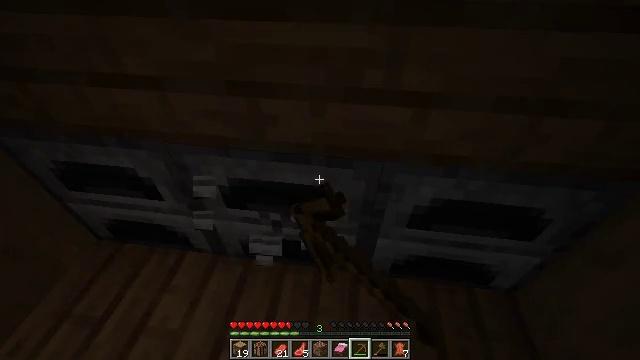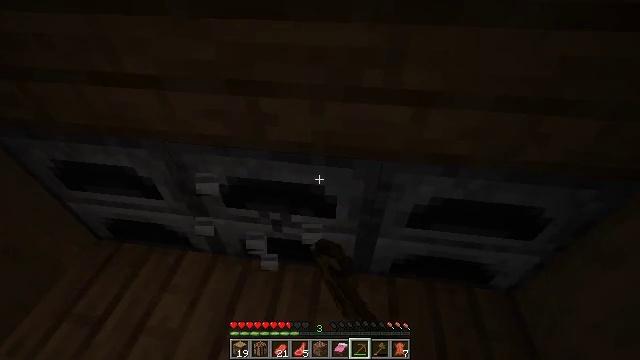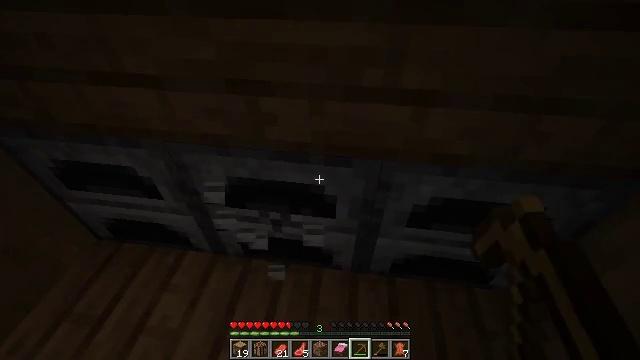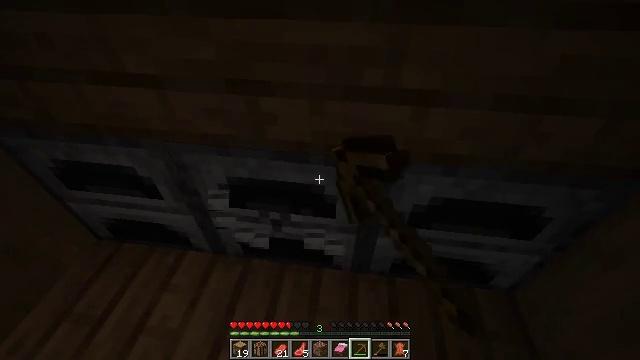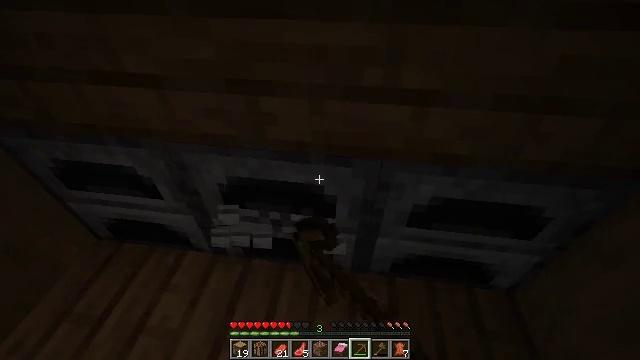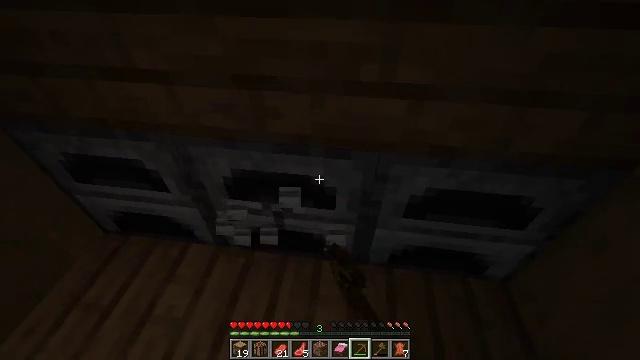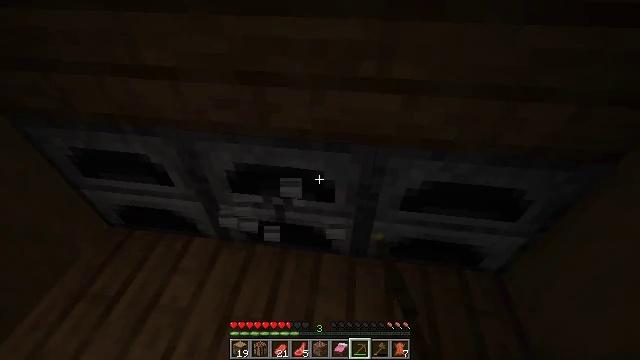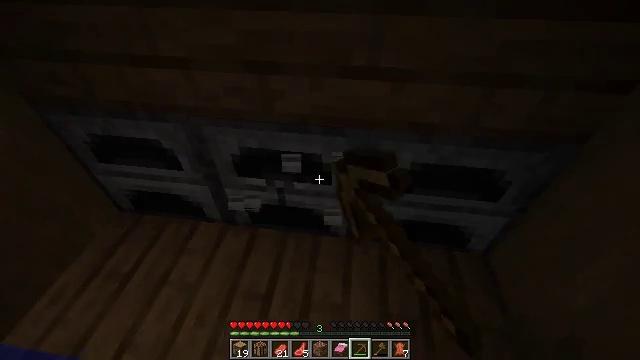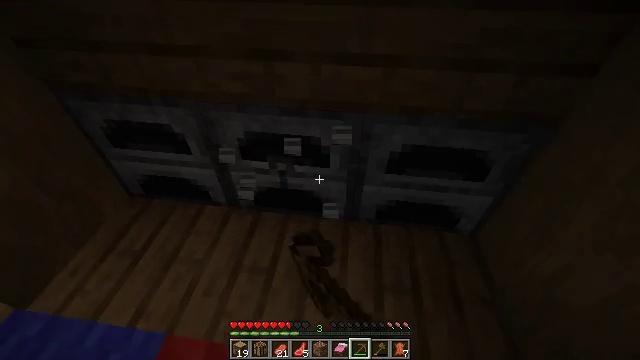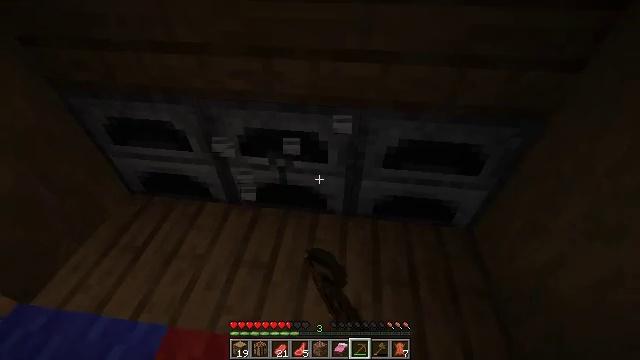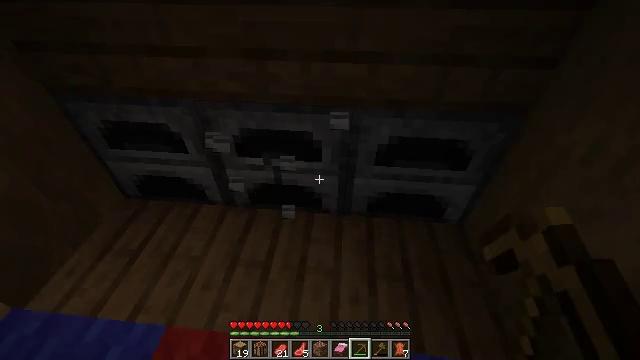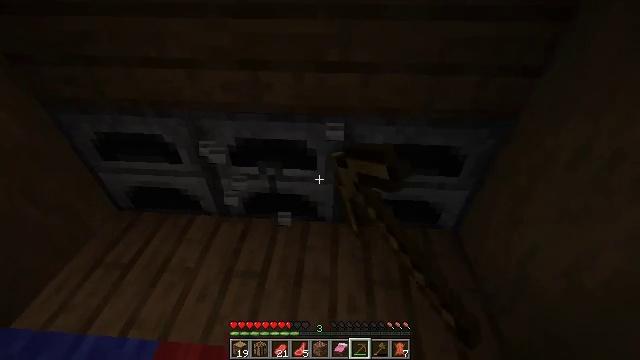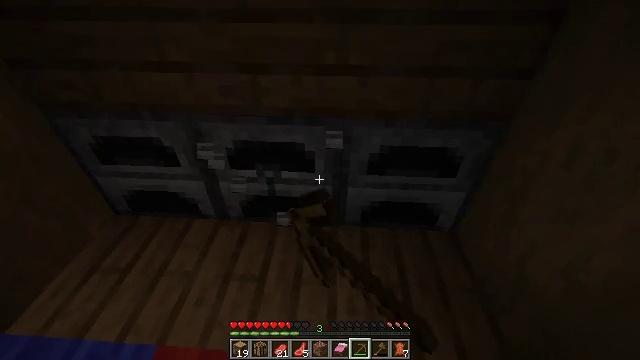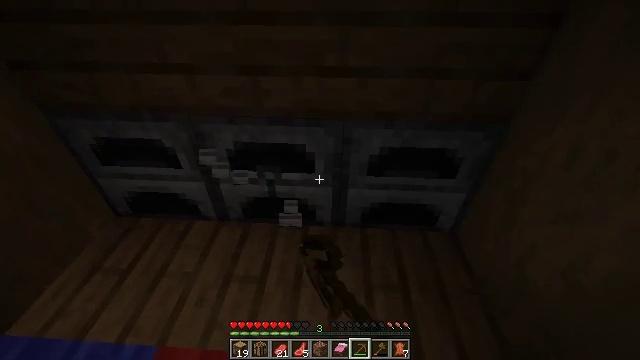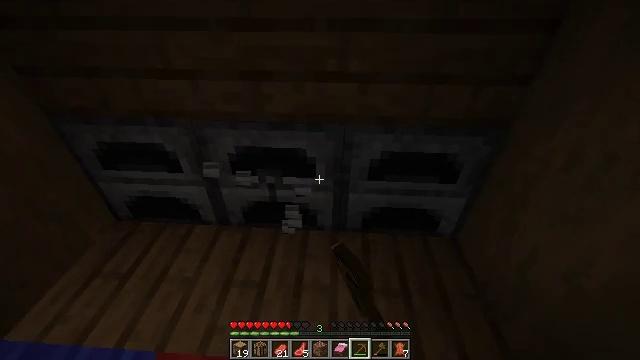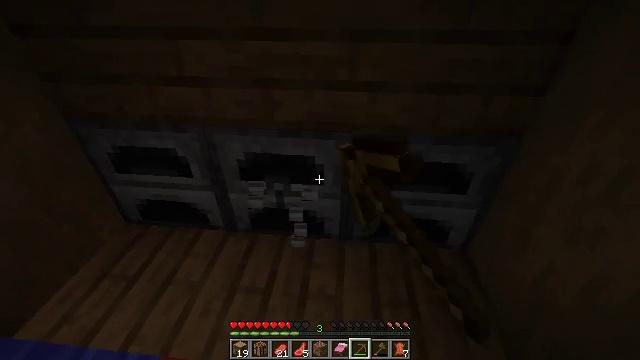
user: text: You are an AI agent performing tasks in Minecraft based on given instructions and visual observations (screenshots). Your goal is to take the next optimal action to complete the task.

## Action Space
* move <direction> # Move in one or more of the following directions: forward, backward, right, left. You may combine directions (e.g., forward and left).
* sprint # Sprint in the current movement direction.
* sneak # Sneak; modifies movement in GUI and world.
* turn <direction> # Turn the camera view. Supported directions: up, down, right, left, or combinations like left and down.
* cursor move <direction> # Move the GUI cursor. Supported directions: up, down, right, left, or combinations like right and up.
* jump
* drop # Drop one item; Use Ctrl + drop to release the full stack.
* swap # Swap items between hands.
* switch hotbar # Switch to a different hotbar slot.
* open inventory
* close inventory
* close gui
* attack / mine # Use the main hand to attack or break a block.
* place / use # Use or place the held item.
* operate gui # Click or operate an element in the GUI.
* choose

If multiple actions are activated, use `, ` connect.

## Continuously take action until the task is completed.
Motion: motion action
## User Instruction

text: Reclaim the furnace for later use.
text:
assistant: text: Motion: attack / mine
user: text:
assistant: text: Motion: attack / mine
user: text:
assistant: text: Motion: attack / mine
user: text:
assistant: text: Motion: attack / mine
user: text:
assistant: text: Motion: move back, attack / mine
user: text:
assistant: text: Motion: move back, attack / mine
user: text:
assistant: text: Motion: move back, attack / mine
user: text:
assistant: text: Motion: attack / mine
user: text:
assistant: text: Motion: attack / mine
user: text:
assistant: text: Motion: turn right and up, attack / mine
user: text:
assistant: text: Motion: turn right and up, attack / mine
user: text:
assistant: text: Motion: attack / mine
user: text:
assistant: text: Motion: attack / mine
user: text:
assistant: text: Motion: turn up, attack / mine
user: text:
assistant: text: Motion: turn left and up, attack / mine
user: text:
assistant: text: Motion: attack / mine
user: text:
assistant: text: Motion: attack / mine
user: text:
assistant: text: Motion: turn left, attack / mine
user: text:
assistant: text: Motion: turn left, attack / mine
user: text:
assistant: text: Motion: attack / mine
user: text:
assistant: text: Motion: attack / mine
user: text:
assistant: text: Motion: attack / mine
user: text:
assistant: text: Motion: attack / mine
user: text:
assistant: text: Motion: attack / mine
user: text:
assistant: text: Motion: attack / mine
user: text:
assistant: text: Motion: attack / mine
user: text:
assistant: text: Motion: attack / mine
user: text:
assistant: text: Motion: attack / mine
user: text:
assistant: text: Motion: attack / mine
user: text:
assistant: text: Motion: attack / mine